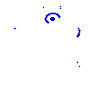
Particle: pion